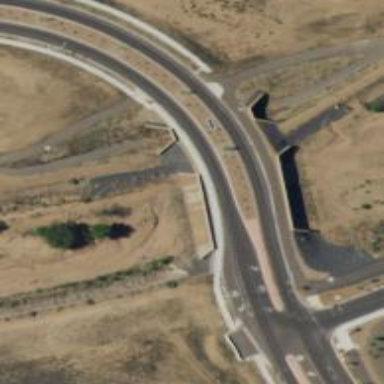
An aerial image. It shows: Tertiary road on asphalt surface crossing over bridge.